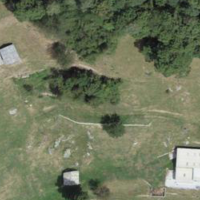
EUNIS habitat code: 41
Species observed at this site:
Polygala vulgaris